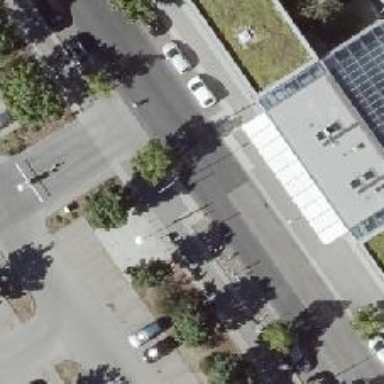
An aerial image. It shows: Asphalt footpath with unmarked crossing.